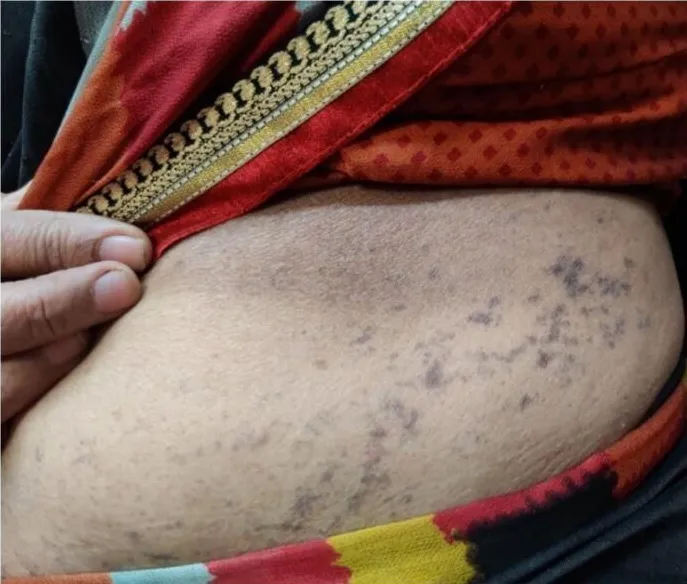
A: Well-defined macules and papules extending from the left infra-mammary area, the lower left side of the abdomen.
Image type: medical_photograph (skin_photograph)